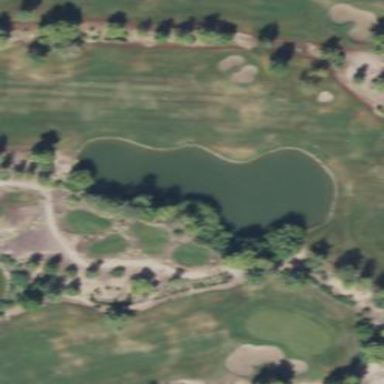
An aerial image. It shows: Water hazard on golf course. The hazard is natural water feature.